Question: i have downloaded Qt creator 5.4 community edition from qt.io and installed on ubuntu 12.04 along with Qt designer. when i run the calendar example it gives out this error:
'/home/user/calendar/src/main.cpp:43: error: qtquickcontrolsapplication.h: No such file or directory'
by the way I have set qmlviewer and qmlscene in enviornment setting:

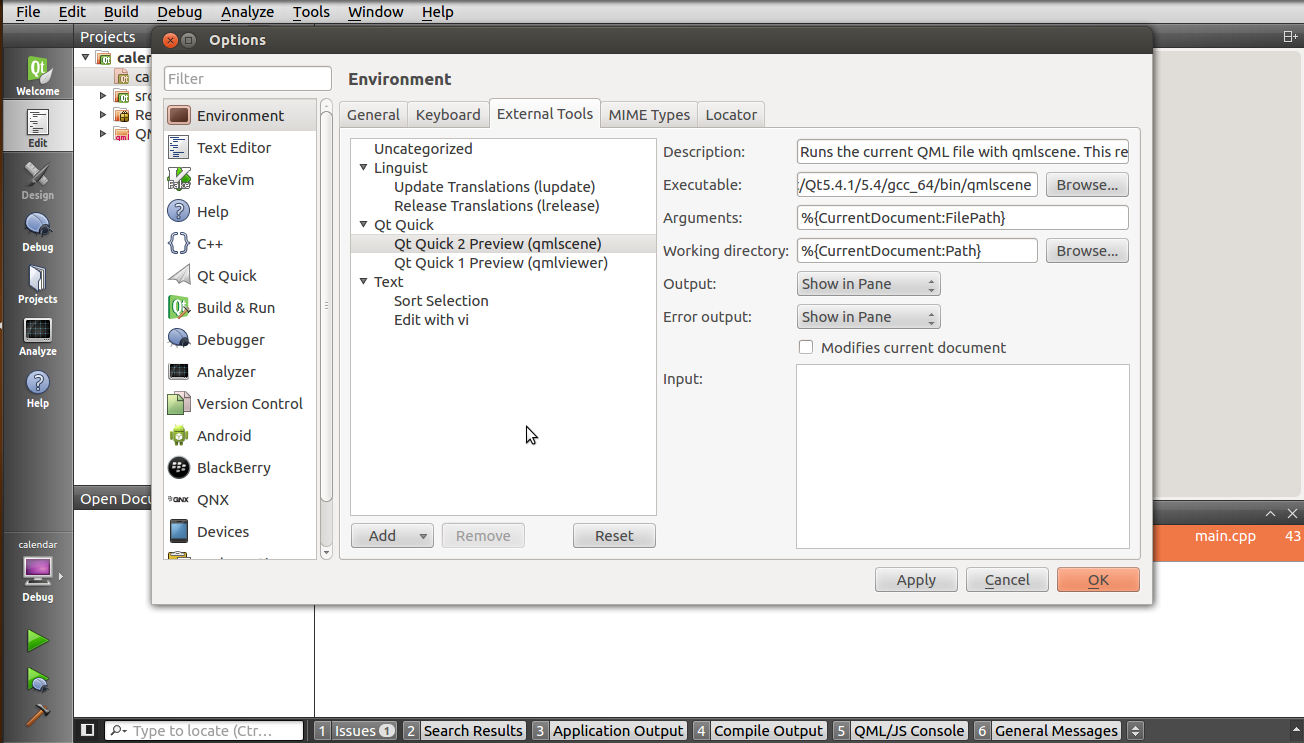
Answer: Copy the file bellow to the project path, i.e, the path where the ".pro" file is:
where is the directory where you installed the Qt SDK (aka QDIR).
The "copy example" procedure don't work for a lot of QML examples.
They all make relative path references to common files inside the SDK environment.
In this case, the ".pro" file shows:
'''
include("../../controls/shared/shared.pri")
'''
I made a symbolic link to locate this file from the project path, but it didn't work.
In this case, copying the files solved the problem.
Good luck!